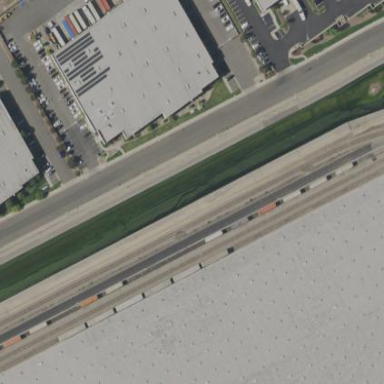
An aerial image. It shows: Warehouse building.